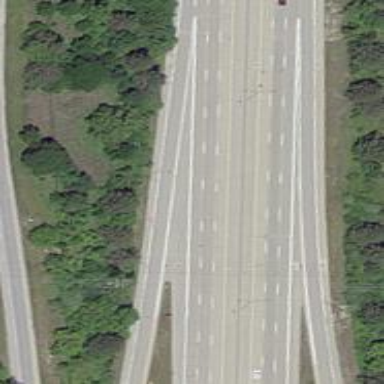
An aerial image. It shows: Asphalt motorway link.